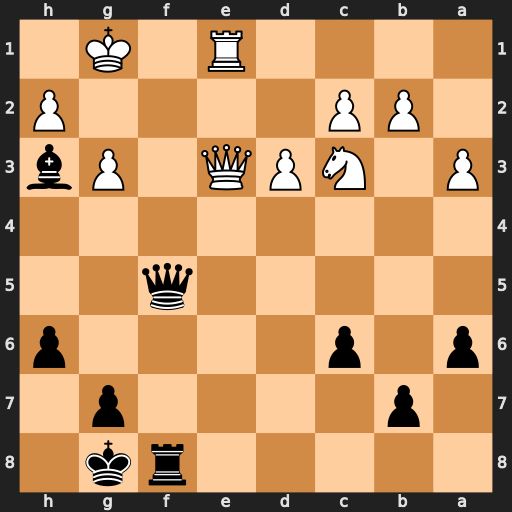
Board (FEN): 5rk1/1p4p1/p1p4p/5q2/8/P1NPQ1Pb/1PP4P/4R1K1
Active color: b
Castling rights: -
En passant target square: -
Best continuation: Qf1+ Rxf1 Rxf1#